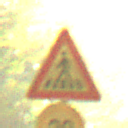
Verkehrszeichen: FussgaengerueberwegRechts
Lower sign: Geschwindigkeit20
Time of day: SunriseSunset
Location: Outdoor (Nature)
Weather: PartlyCloudy
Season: NotSpecified
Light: Natural